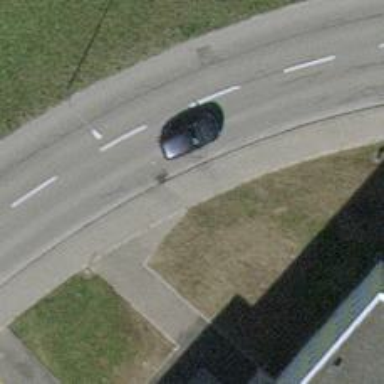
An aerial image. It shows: Asphalt sidewalk along the footway.